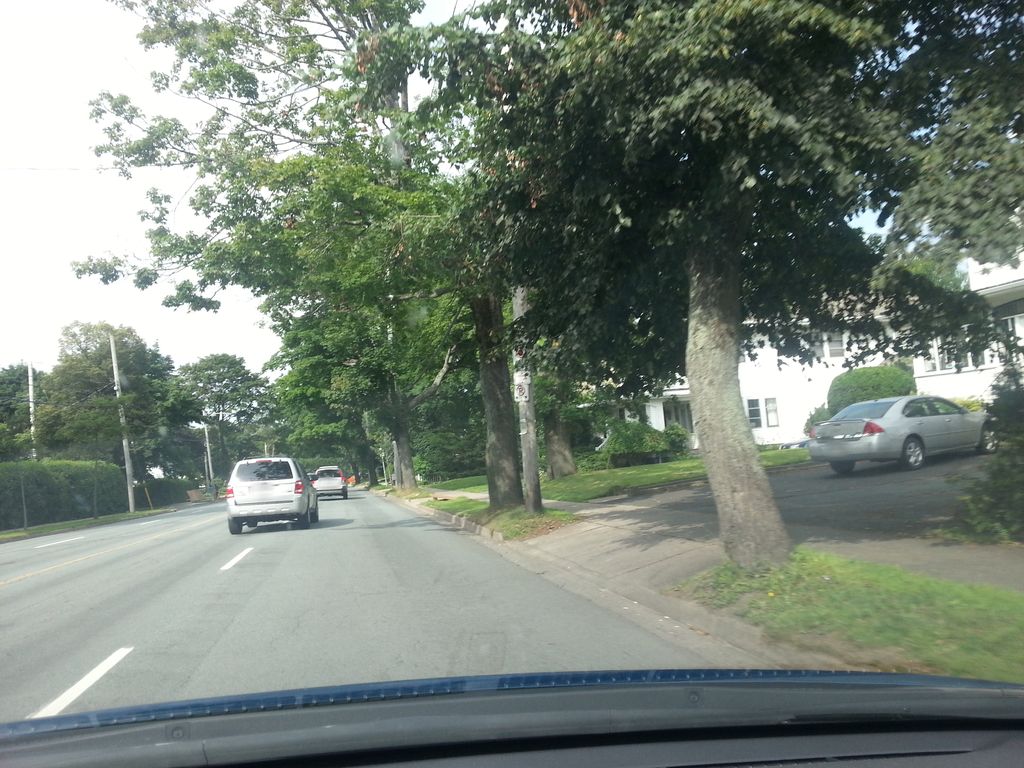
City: halifax